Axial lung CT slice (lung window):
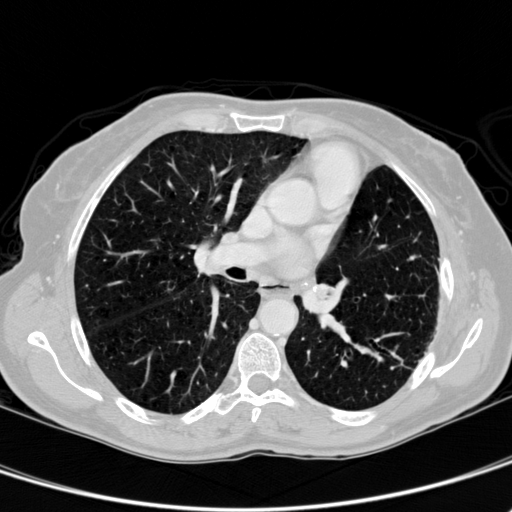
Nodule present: no